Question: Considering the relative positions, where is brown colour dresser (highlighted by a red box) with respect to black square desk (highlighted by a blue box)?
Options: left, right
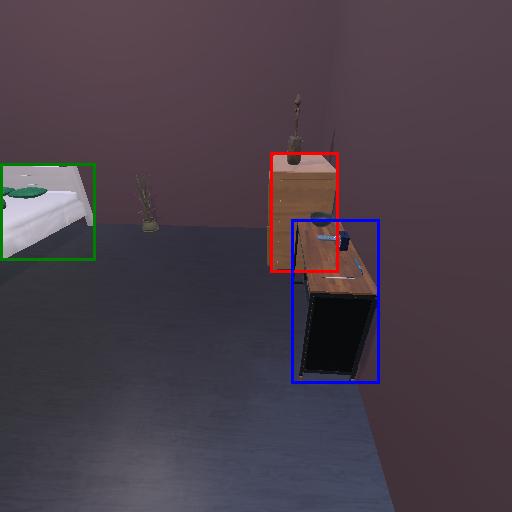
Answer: left